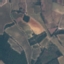
Land use / land cover: PermanentCrop